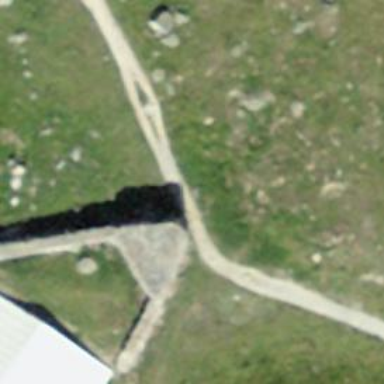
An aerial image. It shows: Retaining wall.